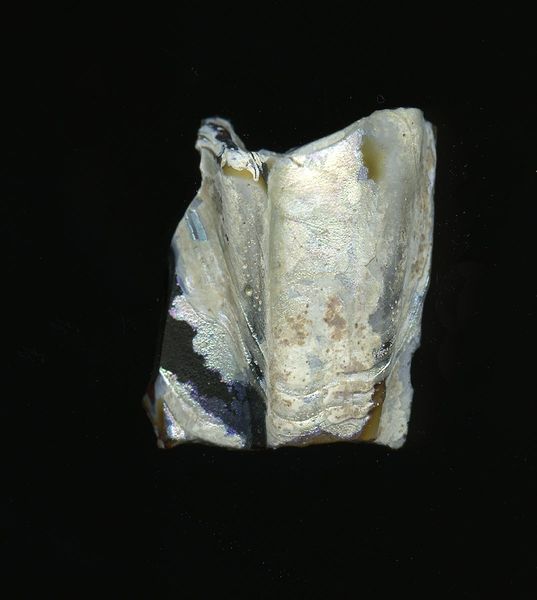
Titel: Fragment einer Rippenschale
Standort: Hamburg
Institution: Museum für Kunst und Gewerbe Hamburg
Schlagwörter: glas, schale, antike, geschnitten, kaiserzeit, gepresst, aufbewahrung, schankgeschirr, behälter, frühe kaiserzeit, prinzipat, römische, mittlere, späte